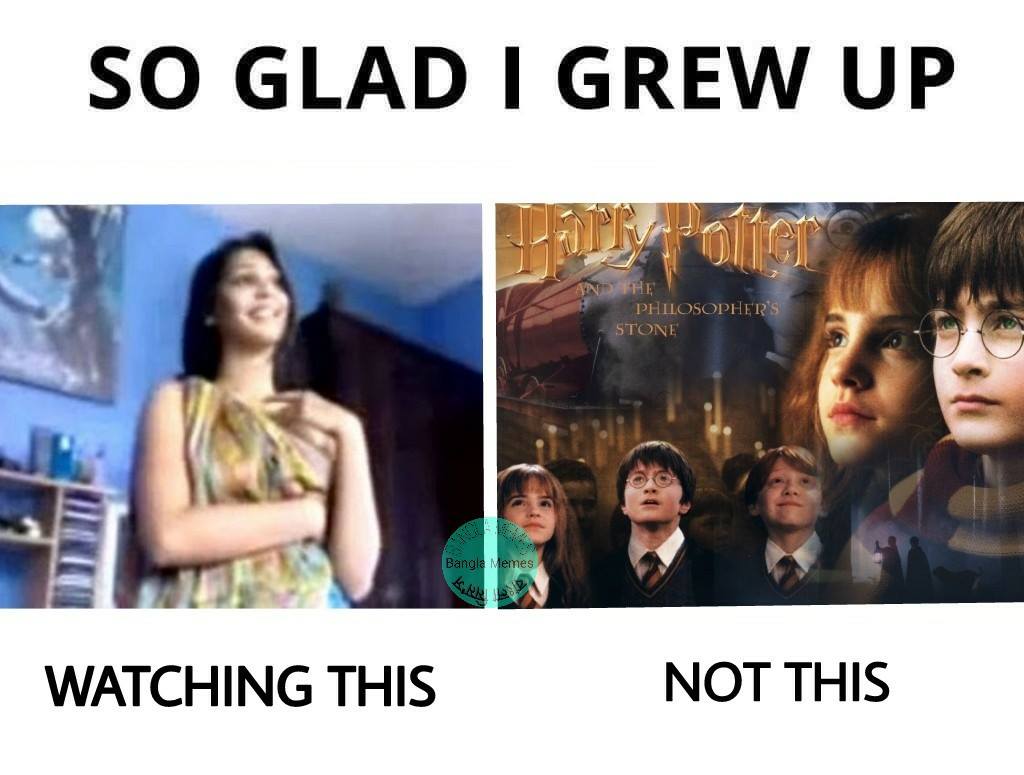
Caption: SO GLAD I GREW UP     WATCHING THIS    NOT THIS
Label: hate